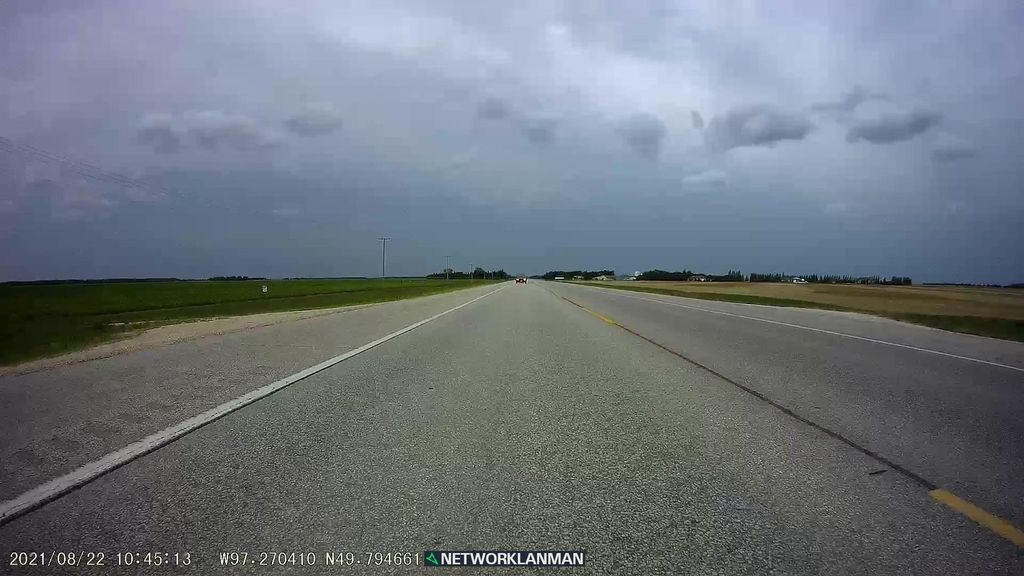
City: winnipeg